Question: I have been developing a website to display different coupons and the data is taken from database.It has 4 columns containing id,name,no of coupons,caption as shown here.
Now main idea is to create a featured store section in php page which contains image which takes storename.jpeg as source to get the image. Also it has a div displays no of coupons and a caption. How to write a query to individually access these 3 columns? Also the grid system is not working correctly in smaller devices some are not in right position. Code snippet is added below
'''
$( document ).ready(function() {
$("[rel='tooltip']").tooltip();
$('.thumbnail').hover(
function(){
$(this).find('.caption').slideDown(250); //.fadeIn(250)
},
function(){
$(this).find('.caption').slideUp(250); //.fadeOut(205)
}
);
});
'''
'''
body {
padding-top: 50px;
}
.thumbnail {
position:relative;
overflow:hidden;
}
.caption {
position:absolute;
top:0;
right:0;
background:rgba(66, 139, 202, 0.75);
width:100%;
height:100%;
padding:2%;
display: none;
text-align:center;
color:#fff !important;
z-index:2;
}
'''
'''
<script src="https://maxcdn.bootstrapcdn.com/bootstrap/3.3.5/js/bootstrap.min.js"></script>
<script src="https://ajax.googleapis.com/ajax/libs/jquery/2.1.1/jquery.min.js"></script>
<?php
//Step1
$db = mysql_connect("localhost","root","sai123");
if (!$db) {
die("Database connection failed miserably: " . mysql_error());
}
//Step2
$db_select = mysql_select_db("AskCoupon.com",$db);
if (!$db_select) {
die("Database selection also failed miserably: " . mysql_error());
}
// echo "Database connection Established";
?>
<!DOCTYPE html>
<html lang="en">
<head>
<meta charset="utf-8">
<meta http-equiv="X-UA-Compatible" content="IE=edge">
<meta name="viewport" content="width=device-width, initial-scale=1">
<title>Promotional codes,Coupons,Deals and many more</title>
<link href="https://maxcdn.bootstrapcdn.com/bootstrap/3.3.4/css/bootstrap.min.css" rel="stylesheet">
</head>
<body>
<?php $query = "select * from featured_stores"; $result = mysql_query($query);?>
<?php if (!$result) die ("Database access failed: " . mysql_error());?>
<div class="container">
<div class="row">
<div class="col-lg-2 col-sm-6 col-xs-6 col-md-3">
<div class="thumbnail">
<div class="caption">
<h4>Placeholder Coupon no</h4>
<p>Get exiting deals here</p>
</div>
<img src="img/flipkart.jpeg" alt="...">
</div>
</div>
<div class="col-lg-2 col-sm-6 col-xs-6 col-md-3">
<div class="thumbnail">
<div class="caption">
<h4>Placeholder Coupon no</h4>
<p>Get exiting deals here</p>
</div>
<img src="img/paytm.jpeg" alt="...">
</div>
</div>
<div class="col-lg-2 col-sm-6 col-xs-6 col-md-3">
<div class="thumbnail">
<div class="caption">
<h4>Placeholder Coupon no</h4>
<p>Get exiting deals here</p>
</div>
<img src="img/savaari.jpeg" alt="...">
</div>
</div>
<div class="col-lg-2 col-sm-6 col-xs-6 col-md-3">
<div class="thumbnail">
<div class="caption">
<h4>Placeholder Coupon no</h4>
<p>Get exiting deals here</p>
</div>
<img src="img/uber.jpeg" alt="...">
</div>
</div>
<div class="col-lg-2 col-sm-6 col-xs-6 col-md-3">
<div class="thumbnail">
<div class="caption">
<h4>Placeholder Coupon no</h4>
<p>Get exiting deals here</p>
</div>
<img src="img/foodpanda.jpeg" alt="...">
</div>
</div>
<div class="col-lg-2 col-sm-6 col-xs-6 col-md-3">
<div class="thumbnail">
<div class="caption">
<h4>Placeholder Coupon no</h4>
<p>Get exiting deals here</p>
</div>
<img src="img/mobikwik.jpeg" alt="...">
</div>
</div>
</div>
<div class="row">
<div class="col-lg-2 col-sm-6 col-xs-6 col-md-3">
<div class="thumbnail">
<div class="caption">
<h4>Placeholder Coupon no</h4>
<p>Get exiting deals here</p>
</div>
<img src="img/zoomcar.jpeg" alt="...">
</div>
</div>
<div class="col-lg-2 col-sm-6 col-xs-6 col-md-3">
<div class="thumbnail">
<div class="caption">
<h4>Placeholder Coupon no</h4>
<p>Get exiting deals here</p>
</div>
<img src="img/jabong.jpeg" alt="...">
</div>
</div>
<div class="col-lg-2 col-sm-6 col-xs-6 col-md-3">
<div class="thumbnail">
<div class="caption">
<h4>Placeholder Coupon no</h4>
<p>Get exiting deals here</p>
</div>
<img src="img/tinyowl.jpeg" alt="...">
</div>
</div>
<div class="col-lg-2 col-sm-6 col-xs-6 col-md-3">
<div class="thumbnail">
<div class="caption">
<h4>Placeholder Coupon no</h4>
<p>Get exiting deals here</p>
</div>
<img src="img/americanswan.jpeg" alt="...">
</div>
</div>
<div class="col-lg-2 col-sm-6 col-xs-6 col-md-3">
<div class="thumbnail">
<div class="caption">
<h4>Placeholder Coupon no</h4>
<p>Get exiting deals here</p>
</div>
<img src="img/snapdeal.jpeg" alt="...">
</div>
</div>
<div class="col-lg-2 col-sm-6 col-xs-6 col-md-3">
<div class="thumbnail">
<div class="caption">
<h4>Placeholder Coupon no</h4>
<p>Get exiting deals here</p>
</div>
<img src="img/askmebazaar.jpeg" alt="...">
</div>
</div>
</div>
</div><!-- /.container -->
</body>
</html>
'''
From the code the coupon no should be retrived from database and stored in placeholder-coupon-no and image src name from store_name and p tag in caption div to be replaced with caption from database.
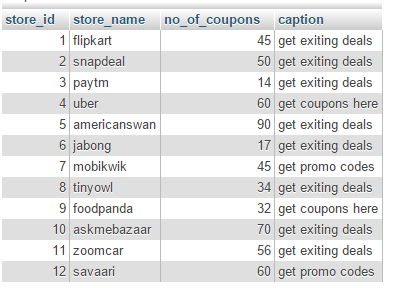
Answer: You just need to iterate through the results of your query.
You can use the following for reference.
'''
<?php
$query = "select * from featured_stores";
$result = mysql_query($query)
if (!$result) die ("Database access failed: " . mysql_error());
?>
<div class="container">
<div class="row">
<?php while($row=mysql_fetch_array($result)): ?>
<div class="col-lg-2 col-sm-6 col-xs-6 col-md-3">
<div class="thumbnail">
<div class="caption">
<h4><?= $row['no_of_coupons']; ?></h4>
<p><?= $row['caption']; ?></p>
</div>
<img src="img/" .<?= $row['store_name']; ?> . ".jpeg" alt="...">
</div>
</div>
<?php endwhile; ?>
</div>
</div>
'''